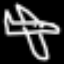
Label: airplane